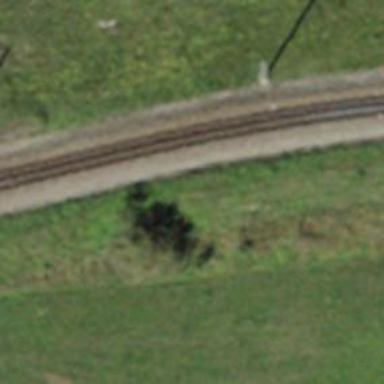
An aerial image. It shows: Narrow-gauge railway track with one electrified contact line.